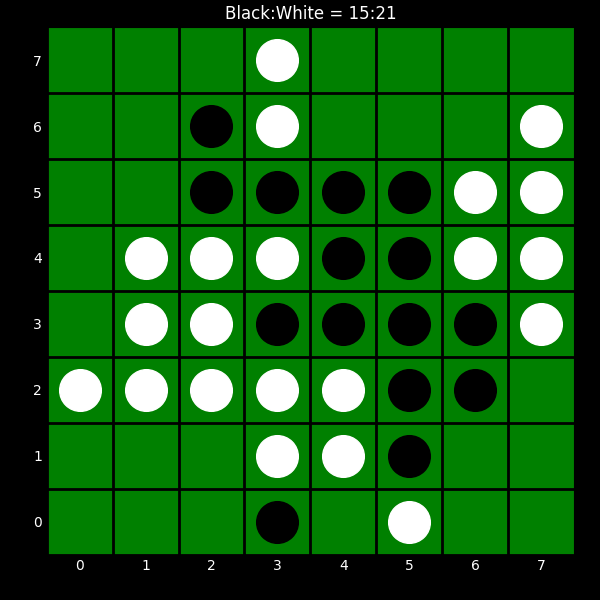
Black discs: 15
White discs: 21